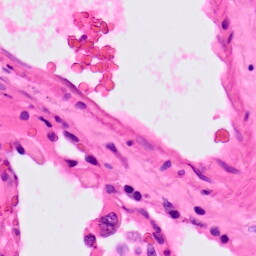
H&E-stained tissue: Lung